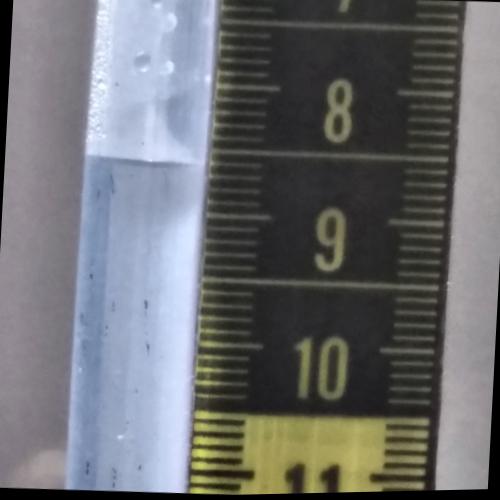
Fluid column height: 8.6 cm